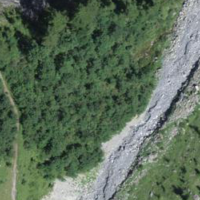
EUNIS habitat code: 32
Species observed at this site:
Adenostyles alpina
Saxifraga aizoides